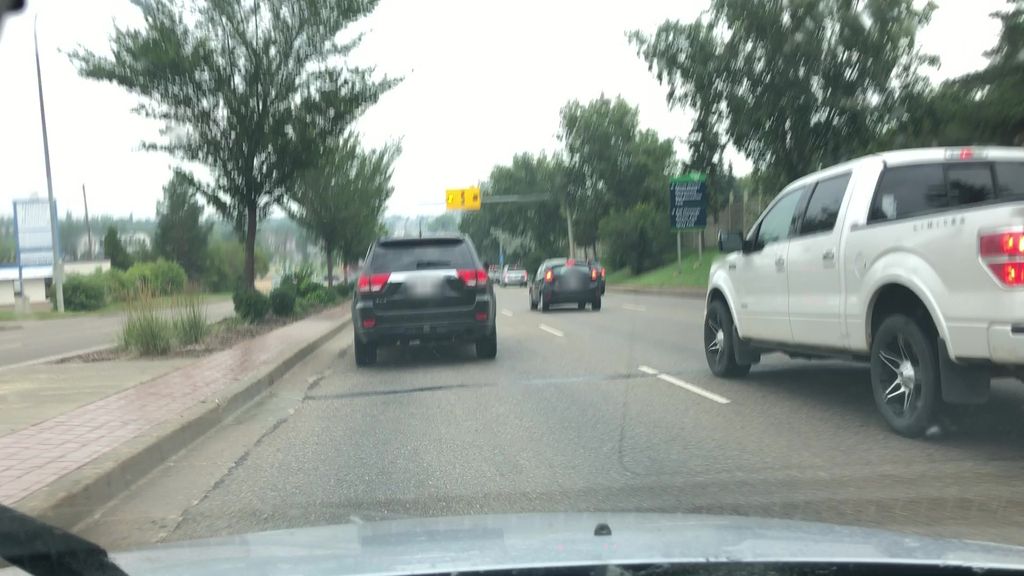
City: edmonton